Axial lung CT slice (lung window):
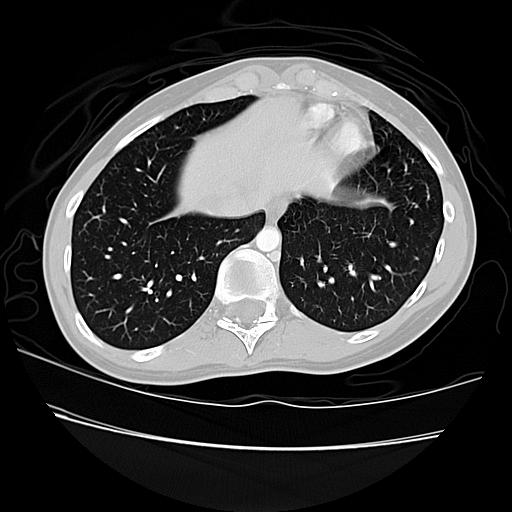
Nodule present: no